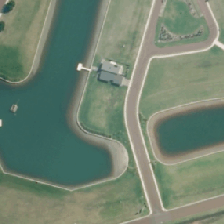
Land cover: low_producing_grassland